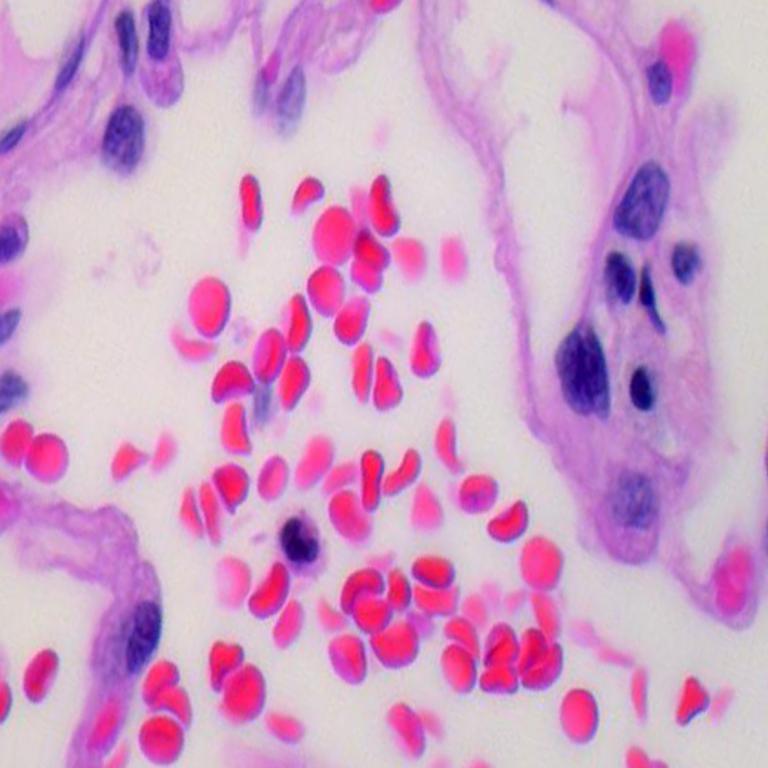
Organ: lung
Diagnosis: benign